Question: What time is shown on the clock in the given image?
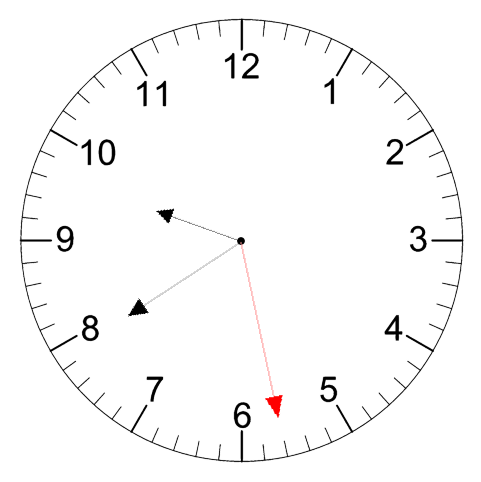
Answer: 09:39:28